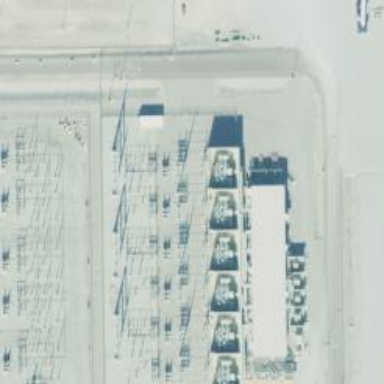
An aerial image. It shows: Switch used for power control.